Question: I'm currently learning about priority queues and heaps in my Data Structures class and all that stuff and in the class power points there is a little section that introduces machine scheduling, and I'm having difficulty understanding what is going on.
It begins by giving an example:
identical machines
jobs/tasks to be performed
assign jobs to machines so that the time -->The wording of this last part sort of throws me of...what exactly does the italicized portion mean? Can somebody word it differently?
Continuing with the example it says:
3 machines and 7 jobs
job times are [6, 2, 3, 5, 10, 7, 14]
possible schedule, followed by this picture:

(Example schedule is constructed by scheduling the jobs in the order they appear in the given job list (left to right); each job is scheduled on the machine on which it will complete earliest.
)
Finish time = 21
Objective: find schedules with minimum finish time
And I don't really understand what is going on. I don't understand what is being accomplished, or how they came up with that little picture with the jobs and the different times...Can somebody help me out?
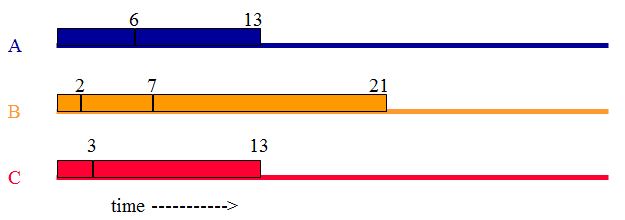
Answer: "The time at which the last job completes is minimum" = "the time at which the all jobs are finished", if that helps.
In your example, that happens at time = 21. Clearly there's no jobs still running after that time, and all jobs have been scheduled (i.e. you can't schedule no jobs and say the minimum time is time = 0).
To explain the example:
The given jobs are the duration of the jobs. The job with duration 6 is scheduled first - since scheduling it on machines A, B or C will all end up with it finishing at time 6, which one doesn't really matter, so we just schedule it on machine A. Then the job with duration 2 is scheduled. Similarly it can go on B or C (if it were to go on A, it would finish at time 8, so that's not in line with our algorithm), and we schedule it on B. Then the job with duration 3 is scheduled. The respective end times for machines A, B and C would be 9, 5 and 3, so we schedule it on machine C. And so on.
Although the given algorithm is not the best we can do (but perhaps there is something enforcing the order, although that won't make too much sense). One better assignment:
'''
14 16
A | 14 |2|
10 16
B | 10 | 6 |
7 10 15
C | 7 | 3| 5 |
'''
Here all jobs are finished at time = 16.
I've listed the actual job chosen for each slot in the slot itself to hopefully explain it better to possibly clear up any remaining confusion (for example, on machine A, you can see that the jobs with duration 14 and 2 were scheduled, ending at time 16).
I'm sure the given algorithm was just an introduction to the problem and you'll get to always producing the best result soon.
What's being accomplished with trying to get all jobs to finish as soon as possible: think of a computer with multiple cores for example. There are many reasons you'd want tasks to finish as soon as possible. Perhaps you're playing a game and you have a bunch of tasks that work out what's happening (maybe there's a task assigned to each unit / a few units to determine what it does). You can only display after all tasks is finished, so if you don't try to finish as soon as possible, you'll unnecessarily make the game slow.